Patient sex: M
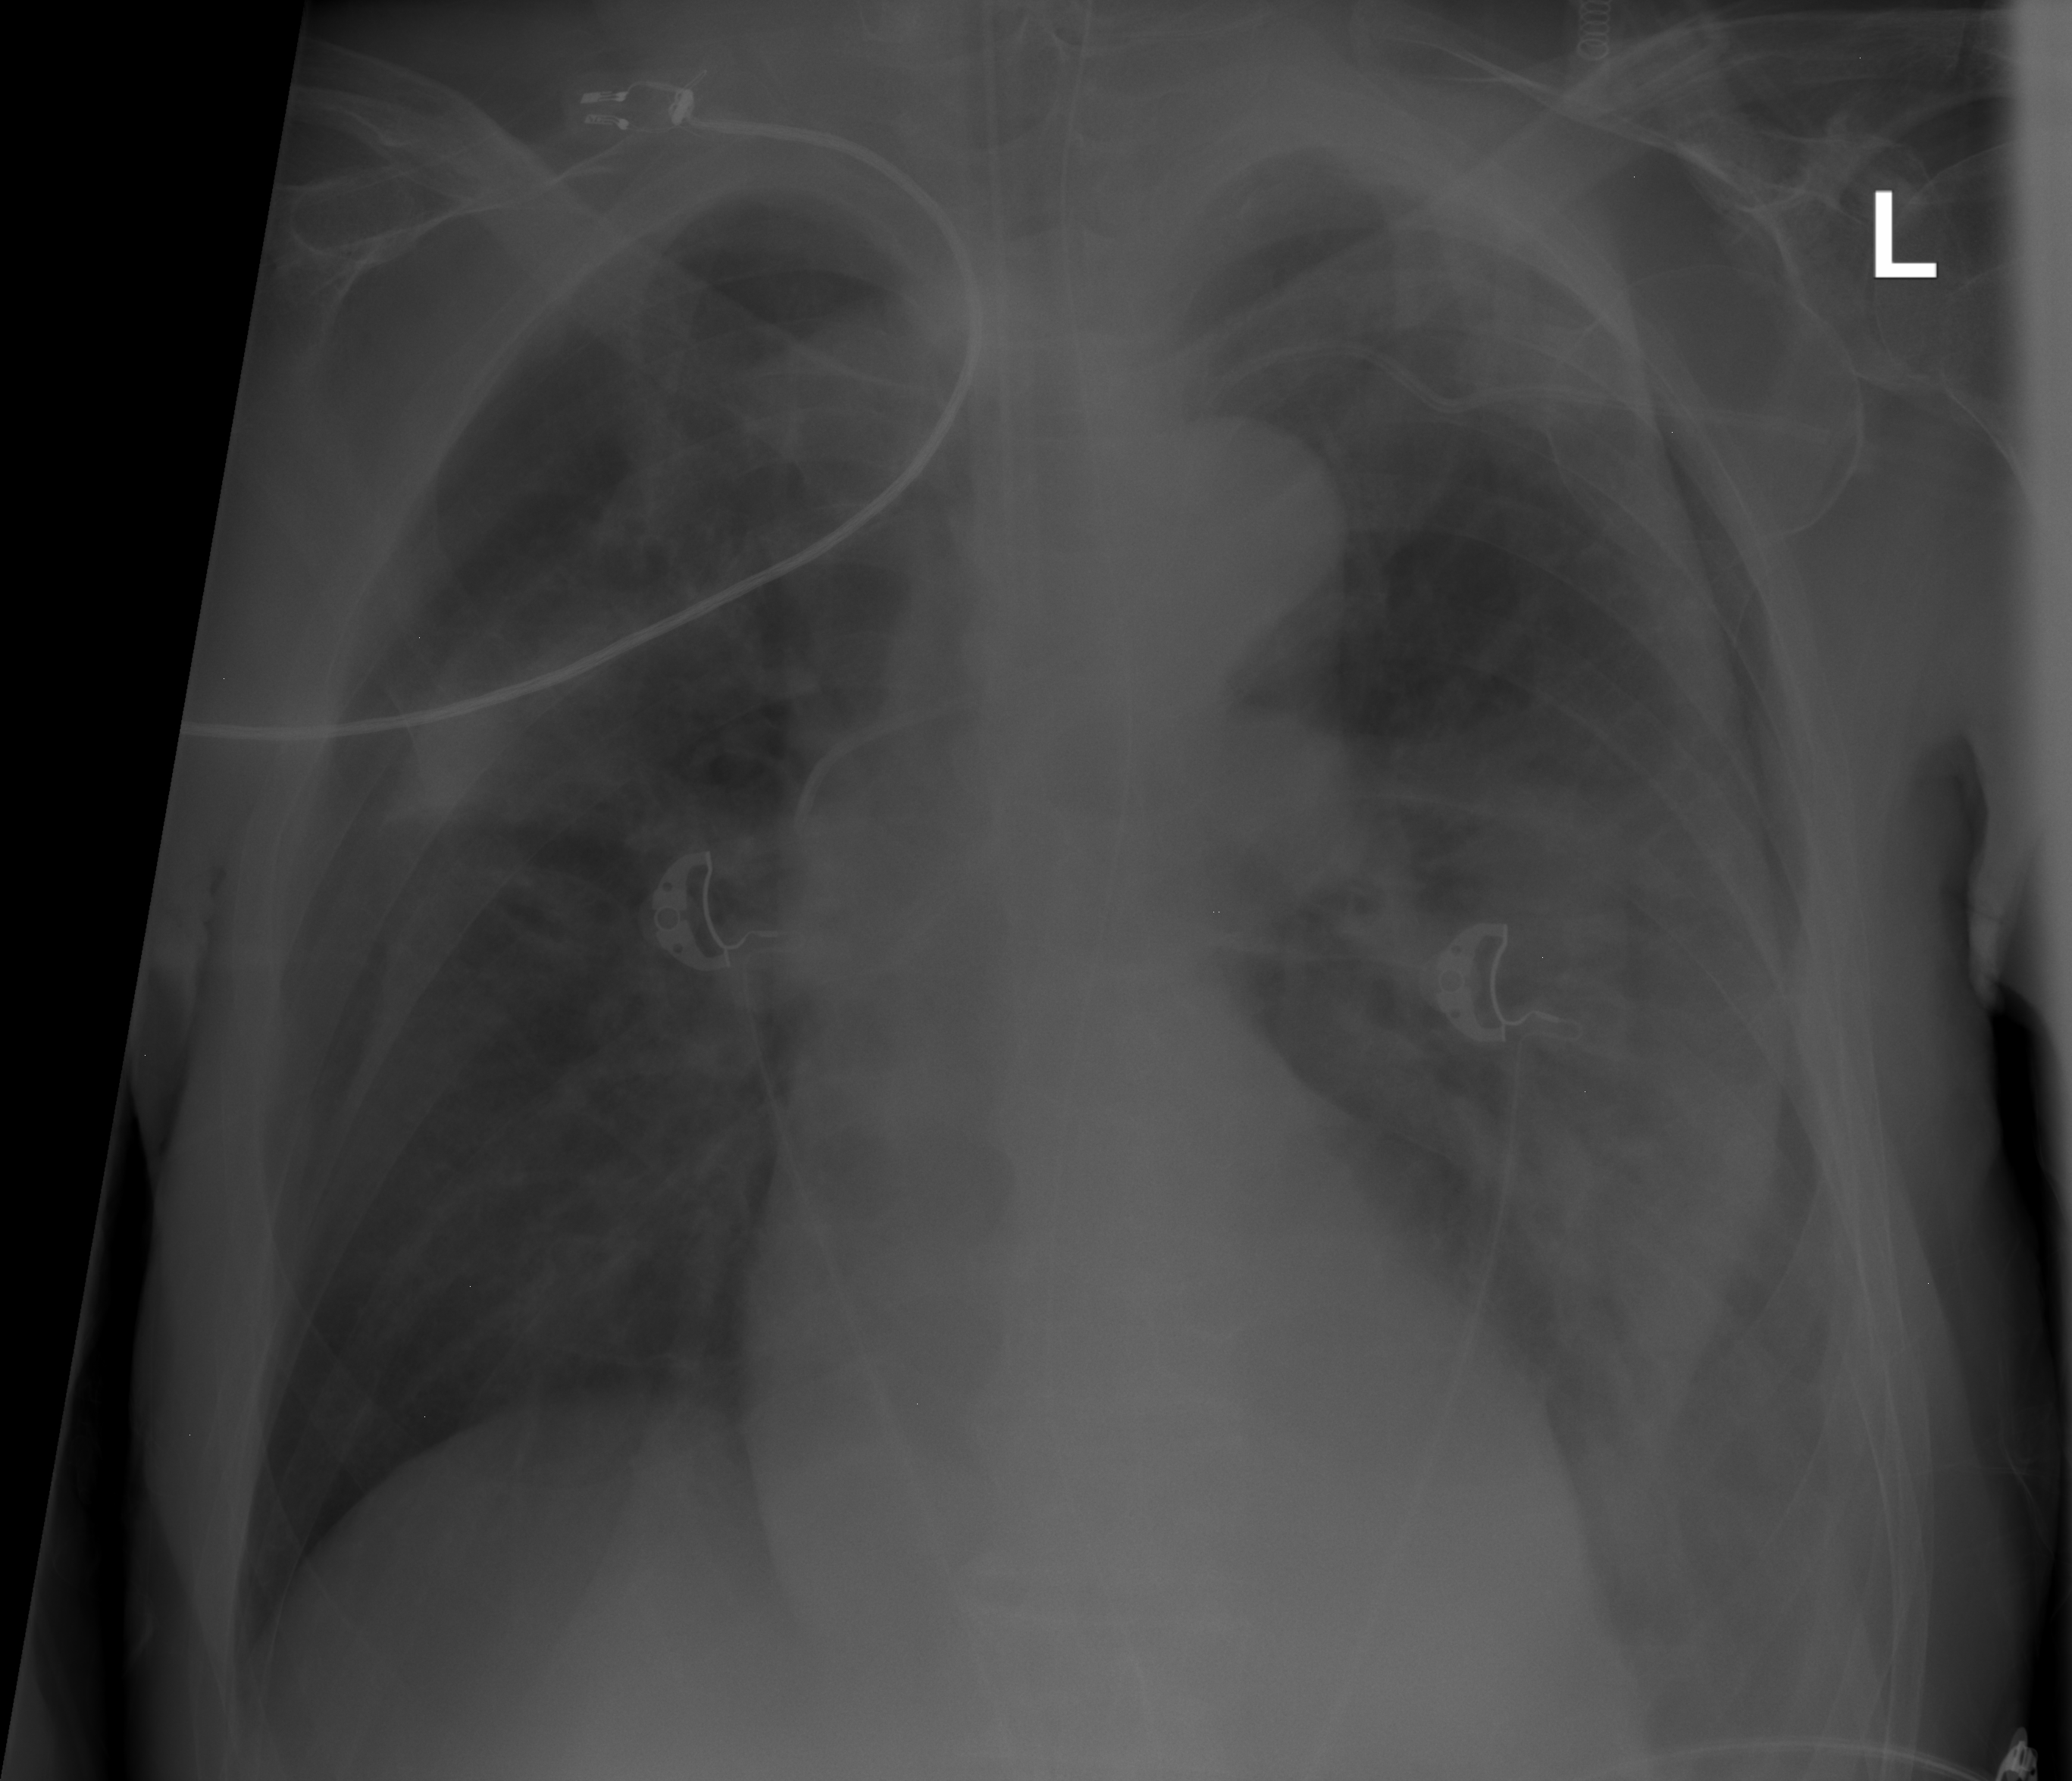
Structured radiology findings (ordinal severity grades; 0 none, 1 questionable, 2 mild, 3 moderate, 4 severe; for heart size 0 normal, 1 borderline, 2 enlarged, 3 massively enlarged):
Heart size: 0
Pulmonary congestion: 0
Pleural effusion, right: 0
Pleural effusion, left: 0
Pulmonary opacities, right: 1
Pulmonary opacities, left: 2
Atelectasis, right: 1
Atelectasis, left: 2